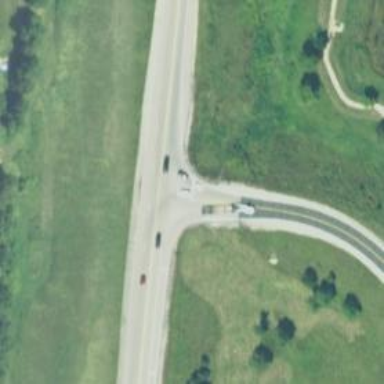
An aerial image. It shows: Trunk link highway.